Field crop: maize
Growth stage: 2
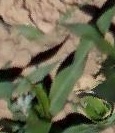
Species: maize